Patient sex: M
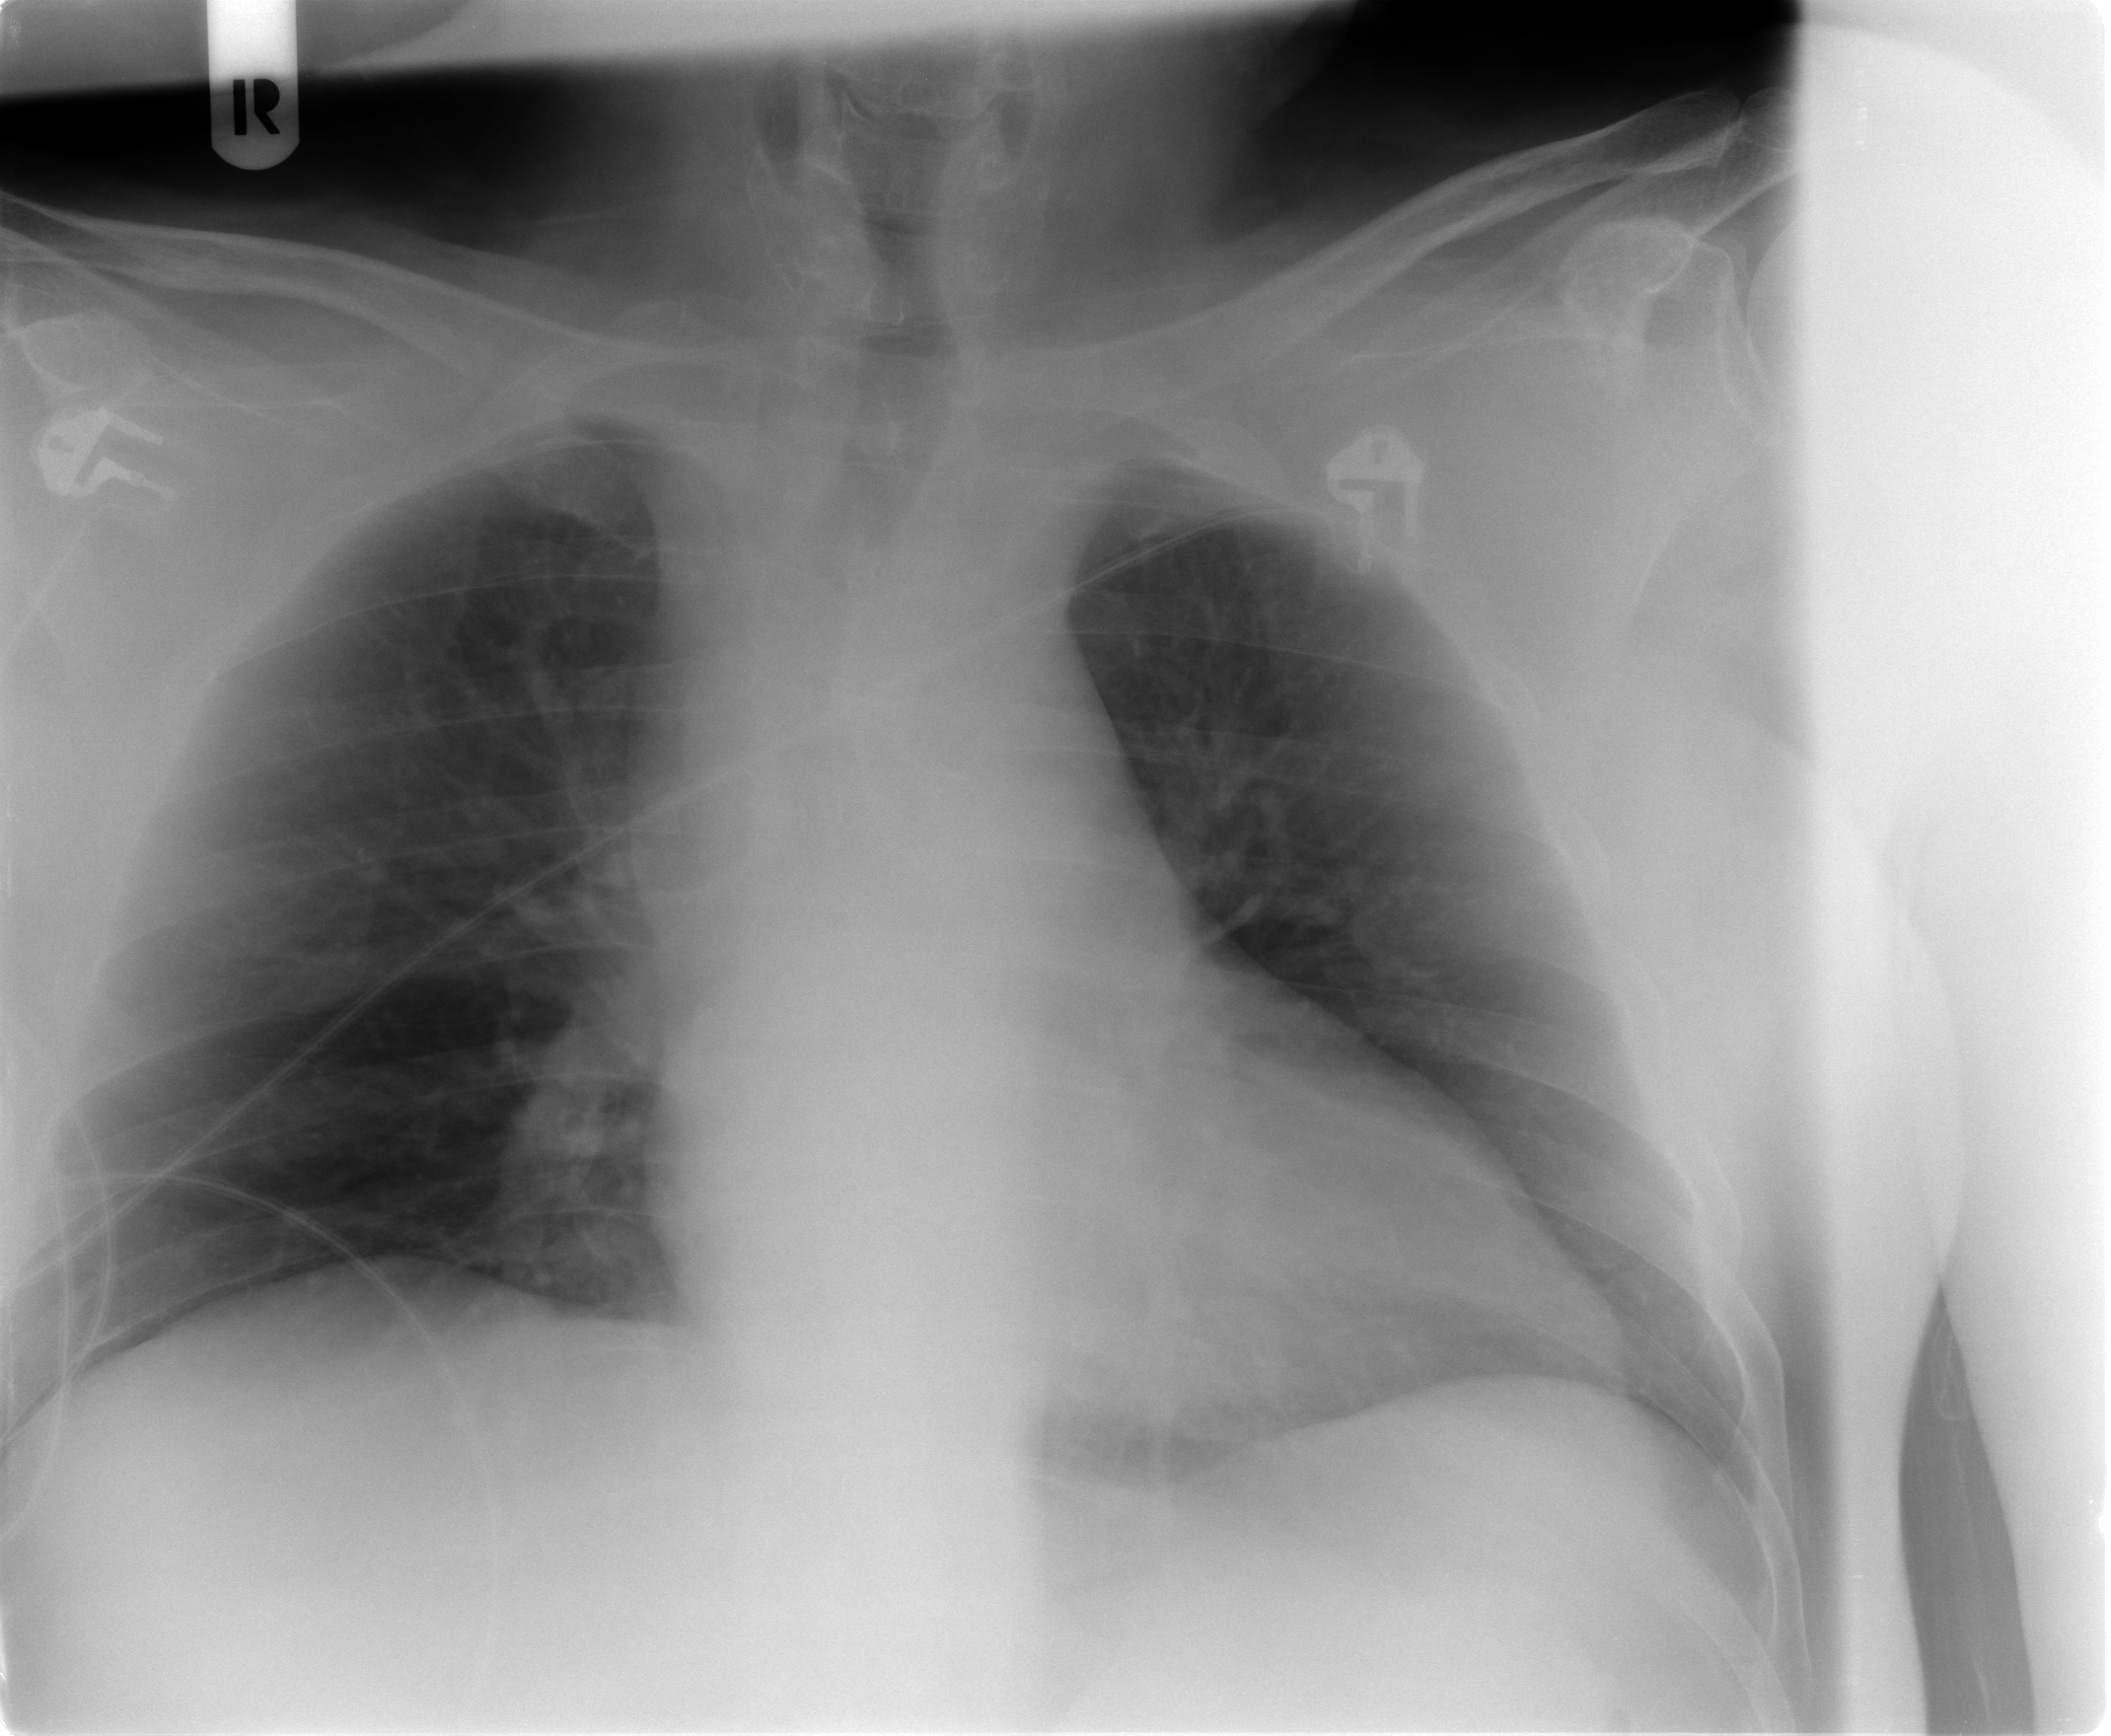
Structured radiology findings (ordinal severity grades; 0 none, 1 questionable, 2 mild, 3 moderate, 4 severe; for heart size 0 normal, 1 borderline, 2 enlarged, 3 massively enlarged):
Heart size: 2
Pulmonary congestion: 2
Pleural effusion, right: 0
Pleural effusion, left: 0
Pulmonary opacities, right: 0
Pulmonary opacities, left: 0
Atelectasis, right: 2
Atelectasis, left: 0